Question: I am trying to use the DDMS in android to see how much memory my app is using but I can't seem to get it to show anything readable. I press dump the HPROF file and all I get is gibberish:

This used to work, but stopped ever since I switched workspaces(old one was corrupt) in eclipse.
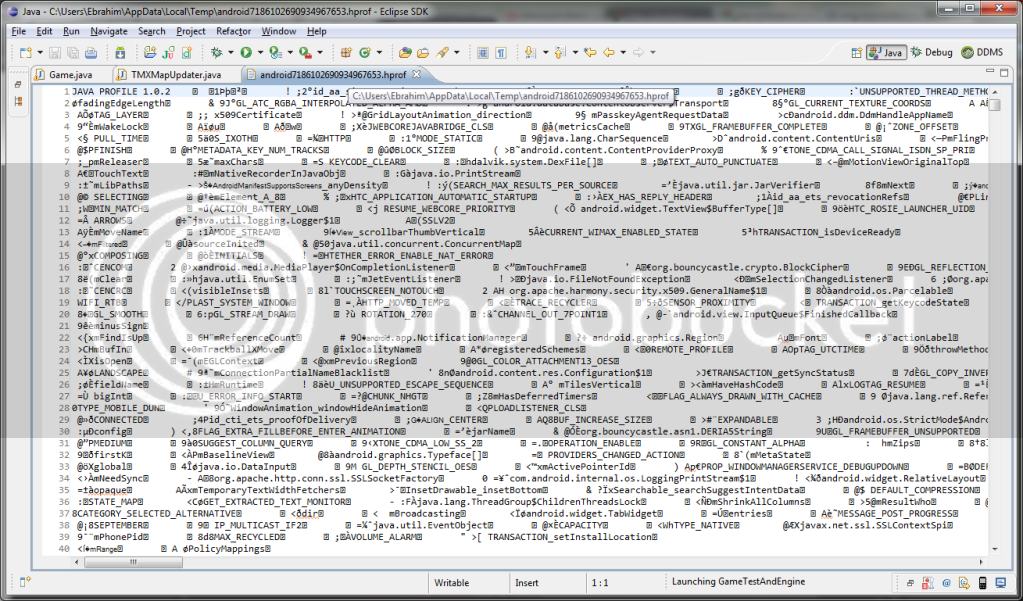
Answer: Ok so after reading this <URL> I realized that when I re-installed eclipse I forgot to re-install MAT. So now everything works as it should